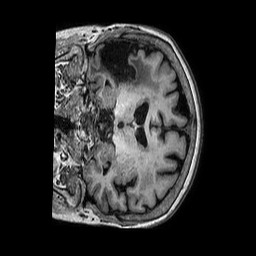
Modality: T1w
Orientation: coronal
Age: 73
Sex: female
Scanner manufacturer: philips
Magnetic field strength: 3 T
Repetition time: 0.006633 s
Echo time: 0.002969 s